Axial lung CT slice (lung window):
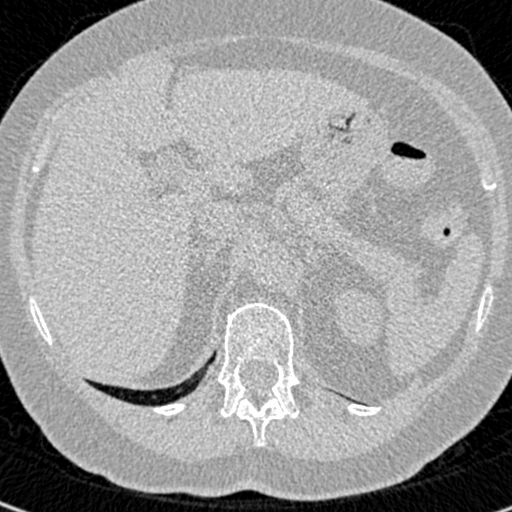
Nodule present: no